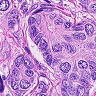
Metastatic tissue present: yes